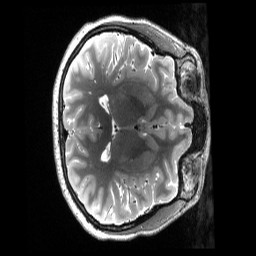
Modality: T2w
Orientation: axial
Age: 25
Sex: female
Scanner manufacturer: siemens
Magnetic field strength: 3 T
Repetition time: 3.2 s
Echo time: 0.563 s